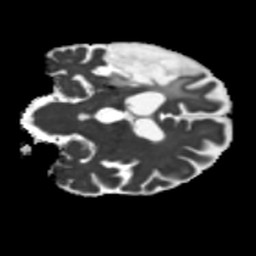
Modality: MD
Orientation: coronal
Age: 58
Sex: male
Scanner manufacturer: siemens
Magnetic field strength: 3 T
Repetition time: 5.25 s
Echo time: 0.08 s